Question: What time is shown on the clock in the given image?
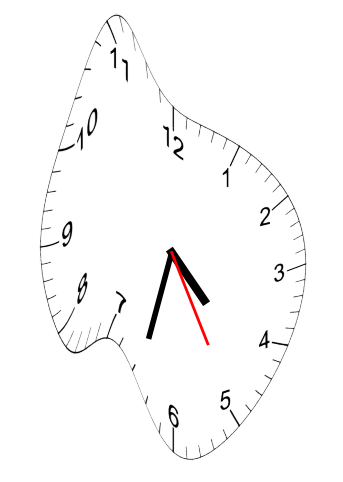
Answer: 04:32:25